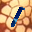
Label: 1